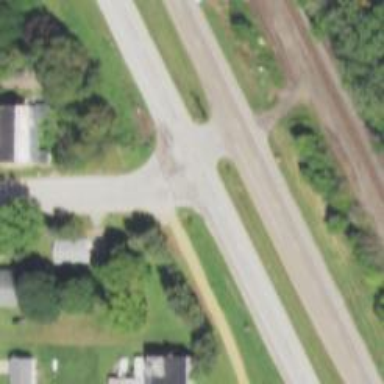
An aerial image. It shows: Secondary road with asphalt surface.